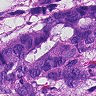
Metastatic tissue present: yes